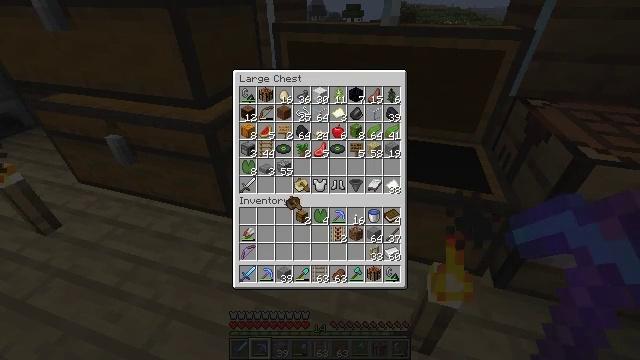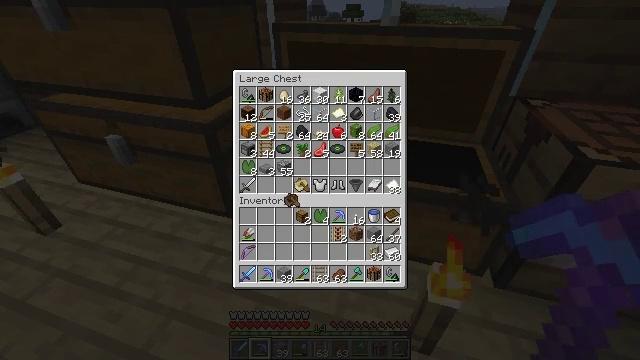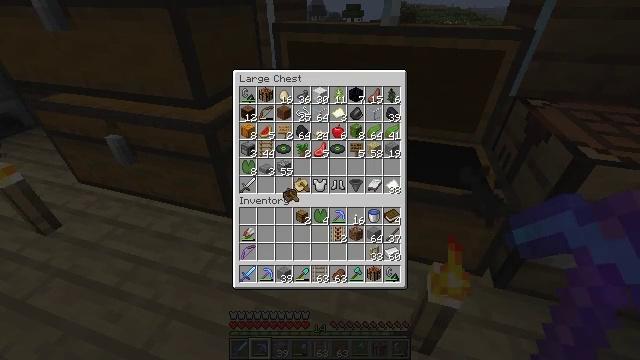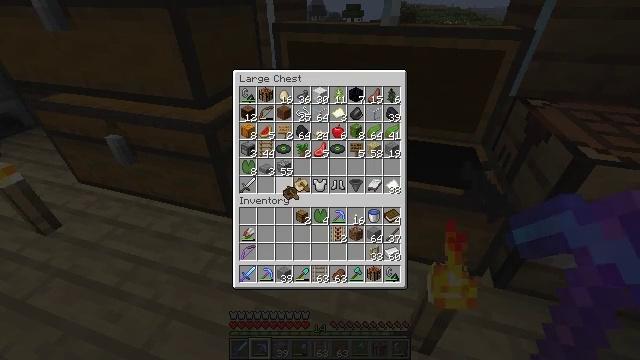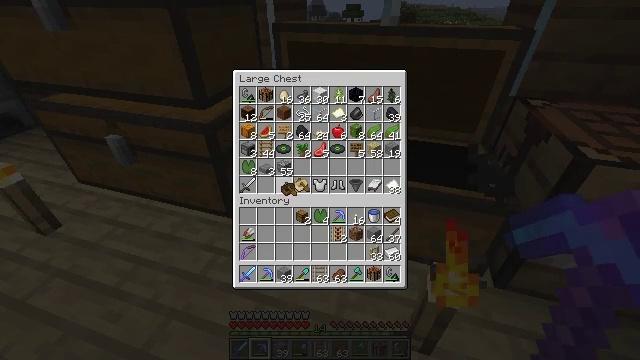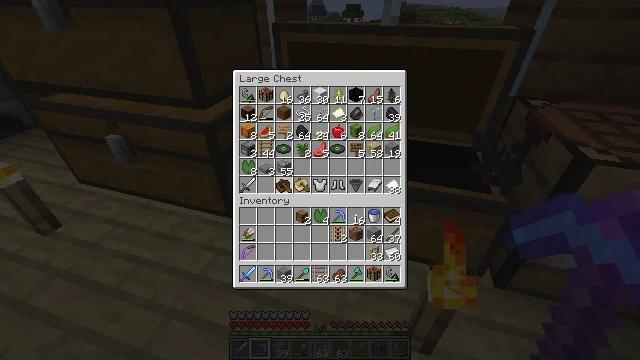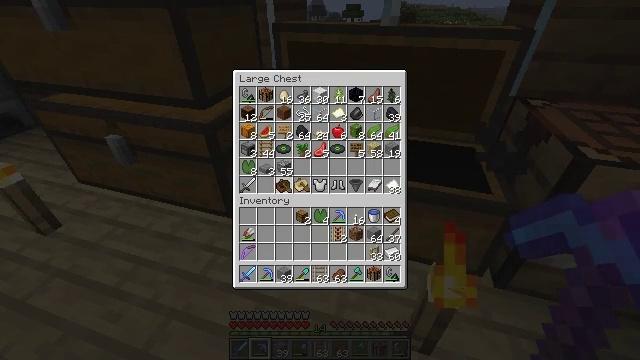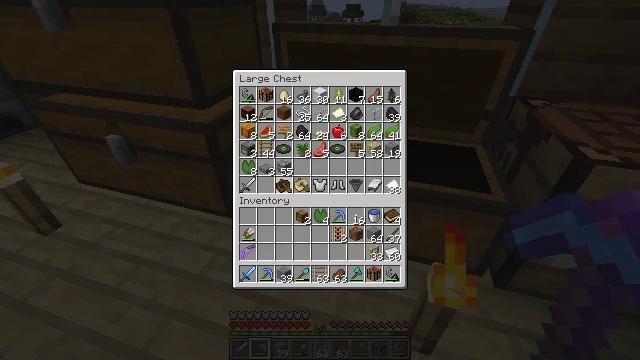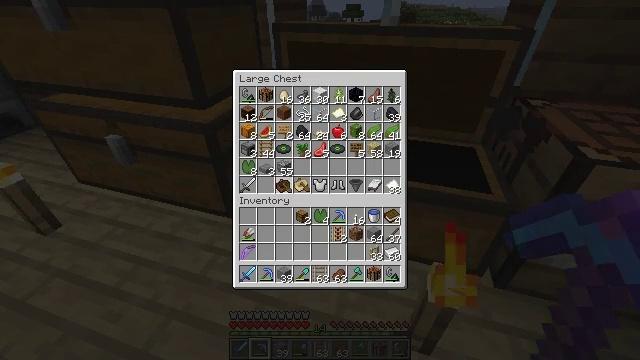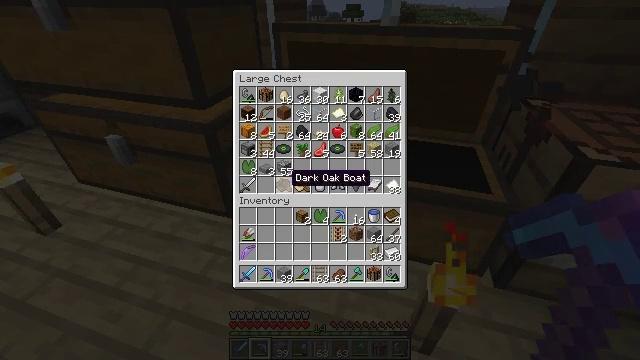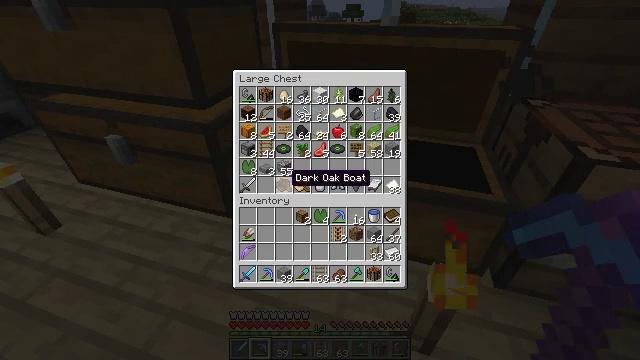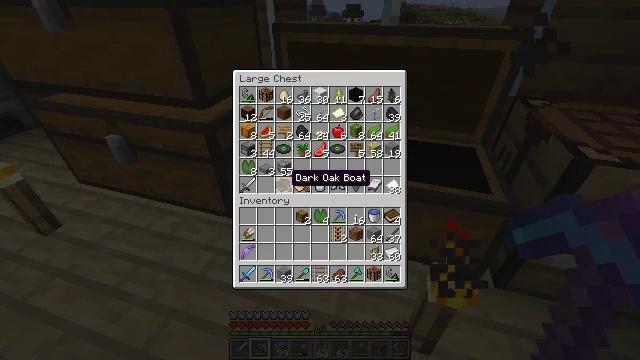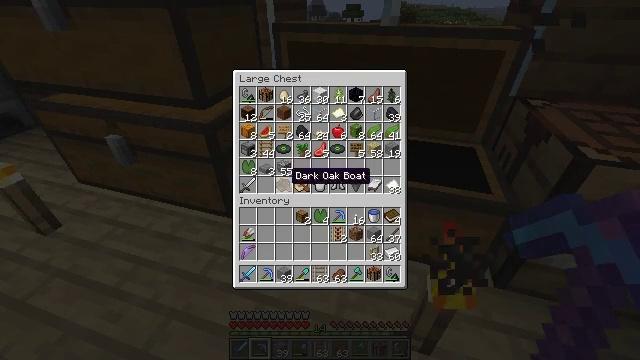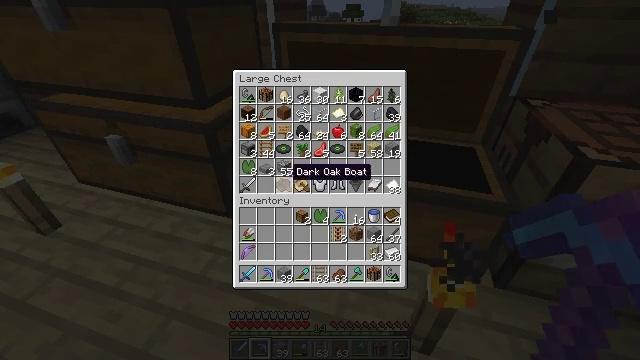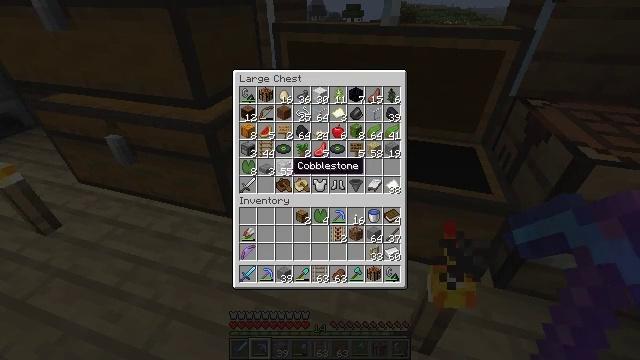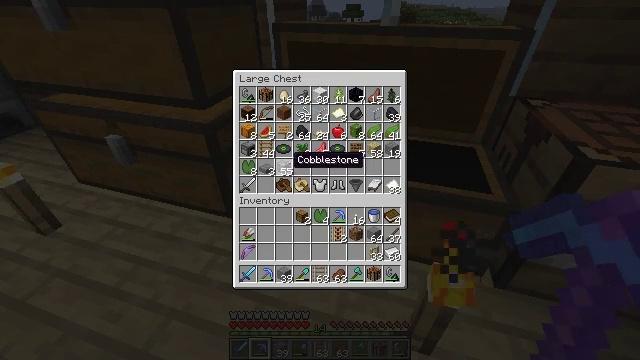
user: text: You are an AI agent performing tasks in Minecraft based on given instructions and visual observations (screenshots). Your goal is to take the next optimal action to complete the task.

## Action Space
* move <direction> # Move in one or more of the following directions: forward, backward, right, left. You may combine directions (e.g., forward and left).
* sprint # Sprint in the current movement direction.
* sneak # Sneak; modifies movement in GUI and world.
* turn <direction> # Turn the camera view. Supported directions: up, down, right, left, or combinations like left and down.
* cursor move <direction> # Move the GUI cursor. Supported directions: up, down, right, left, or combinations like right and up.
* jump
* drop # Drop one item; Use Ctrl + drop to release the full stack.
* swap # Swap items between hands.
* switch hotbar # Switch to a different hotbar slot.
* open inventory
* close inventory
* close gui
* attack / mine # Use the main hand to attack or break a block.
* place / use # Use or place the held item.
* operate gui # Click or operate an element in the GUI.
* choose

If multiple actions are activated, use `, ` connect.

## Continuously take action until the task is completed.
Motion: motion action
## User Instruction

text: Hunt a chicken.
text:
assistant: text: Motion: no_op
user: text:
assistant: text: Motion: no_op
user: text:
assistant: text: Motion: no_op
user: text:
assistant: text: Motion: no_op
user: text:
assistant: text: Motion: no_op
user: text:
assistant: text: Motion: no_op
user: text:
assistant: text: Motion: attack / mine
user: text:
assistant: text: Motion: attack / mine
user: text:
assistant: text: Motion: no_op
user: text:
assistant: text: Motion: no_op
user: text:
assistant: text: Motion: no_op
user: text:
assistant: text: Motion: no_op
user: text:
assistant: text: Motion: no_op
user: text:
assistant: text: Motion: sneak
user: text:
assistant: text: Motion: sneak
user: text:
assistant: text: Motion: sneak, attack / mine
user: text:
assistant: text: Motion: sneak, attack / mine
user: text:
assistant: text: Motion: sneak, attack / mine
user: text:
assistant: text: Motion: sneak
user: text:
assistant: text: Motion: sneak
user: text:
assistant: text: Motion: sneak
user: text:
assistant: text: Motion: sneak, attack / mine
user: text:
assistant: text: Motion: sneak, attack / mine
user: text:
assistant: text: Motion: sneak, attack / mine
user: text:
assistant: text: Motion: sneak
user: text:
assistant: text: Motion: sneak
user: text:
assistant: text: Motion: sneak, turn right
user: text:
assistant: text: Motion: sneak, turn right
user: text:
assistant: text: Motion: sneak
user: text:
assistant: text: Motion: sneak